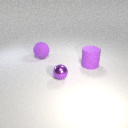
large purple rubber sphere to the left of small purple metal sphere